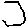
Label: hexagon